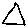
Label: triangle